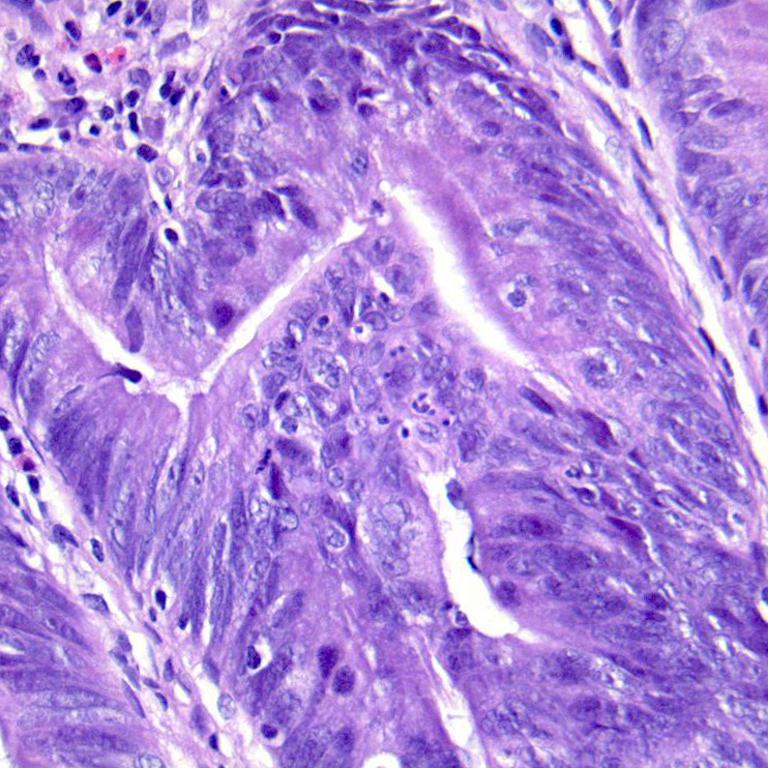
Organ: colon
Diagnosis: adenocarcinomas